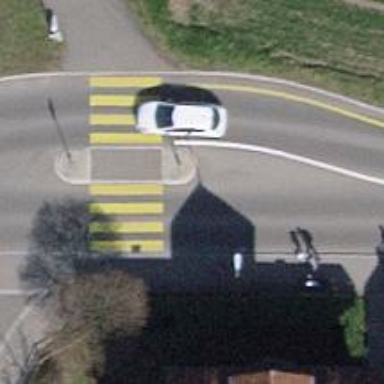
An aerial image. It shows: Marked footway crossing with island in the middle.